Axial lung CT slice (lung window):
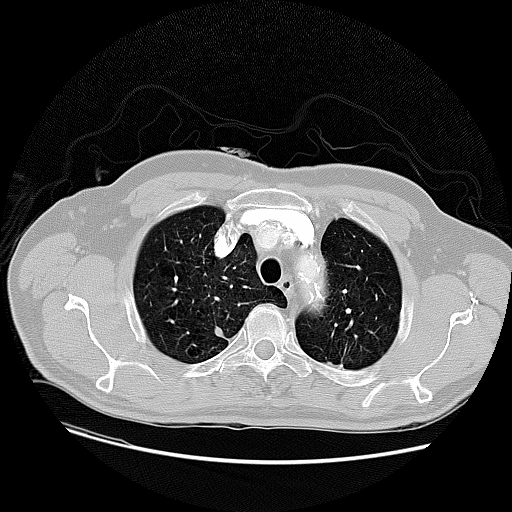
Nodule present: no